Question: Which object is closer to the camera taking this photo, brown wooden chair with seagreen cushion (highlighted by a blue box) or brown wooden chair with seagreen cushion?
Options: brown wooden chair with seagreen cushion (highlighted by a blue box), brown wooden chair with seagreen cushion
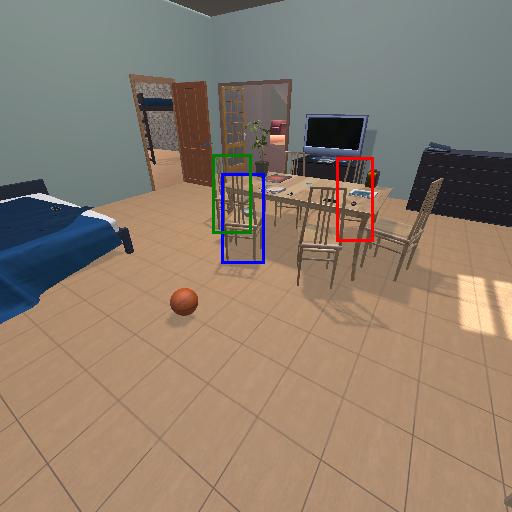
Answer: brown wooden chair with seagreen cushion (highlighted by a blue box)